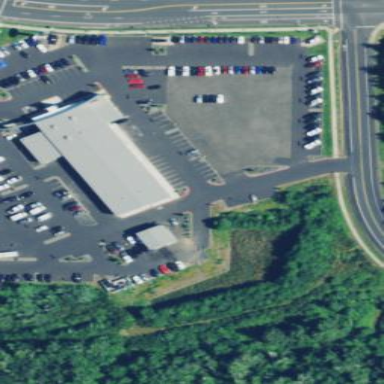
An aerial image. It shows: Retail building.